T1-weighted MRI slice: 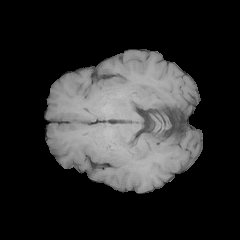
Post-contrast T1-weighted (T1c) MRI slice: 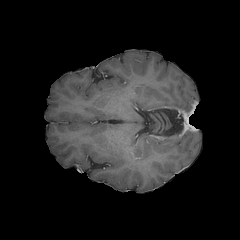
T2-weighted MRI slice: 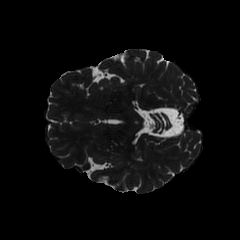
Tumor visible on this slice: no